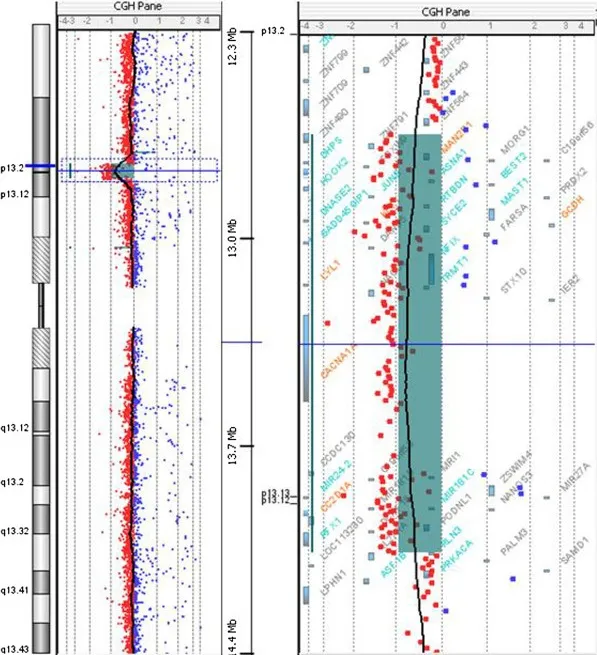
aCGH result shows the extend of the 19p13.2p13.12 deletion in the patient, with breakpoints at genomic positions 12,691,241-14,141,544 (GRCHh37/hg19).
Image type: pathology (immunostaining)